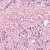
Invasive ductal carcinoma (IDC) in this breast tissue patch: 1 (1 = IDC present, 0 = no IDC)